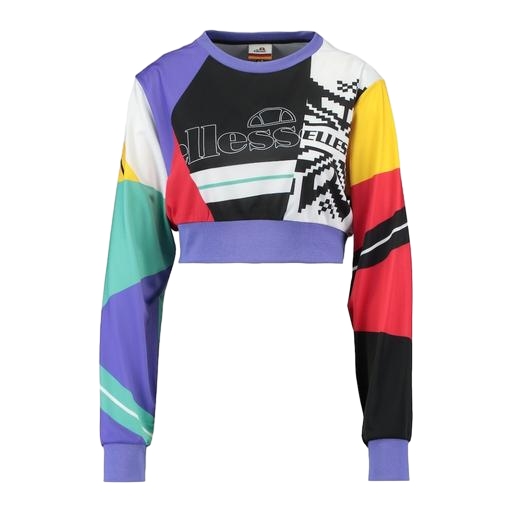
multicolor long-sleeve t-shirt, multicolor long-sleeve shirt, multicolor women's long-sleeve t-shirt, white background